Question: I spent a lot of time with git well and once, when I push my commit - I had: enter passphrase for key /.ssh/id_rsa' . Read a lot about solution of it but finally can't find correct answer.

Does anybody know how to fix it and what happens?
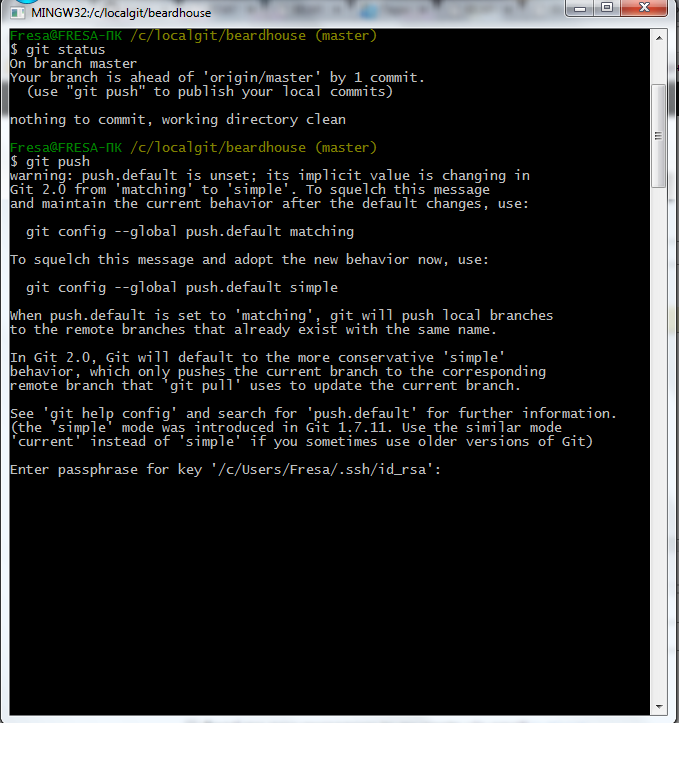
Answer: Looks like you have set passphrase for you ssh-key:
'''
demas@ubuntu:/mnt/coursera$ ssh-keygen -t rsa
Generating public/private rsa key pair.
Enter file in which to save the key (/home/demas/.ssh/id_rsa):
Created directory '/home/demas/.ssh'.
Enter passphrase (empty for no passphrase):
'''